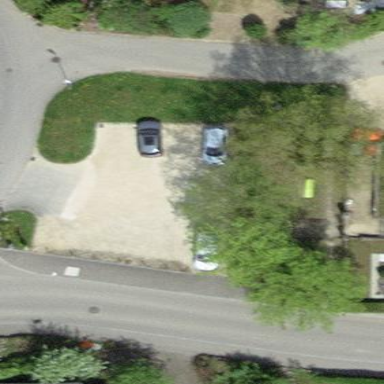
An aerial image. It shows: Parking area with asphalt surface.